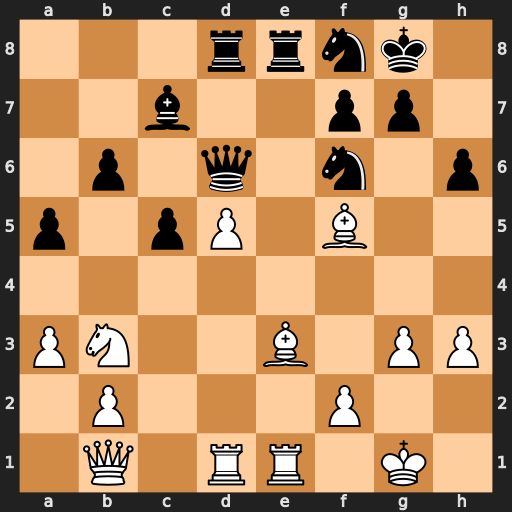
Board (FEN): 3rrnk1/2b2pp1/1p1q1n1p/p1pP1B2/8/PN2B1PP/1P3P2/1Q1RR1K1
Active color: w
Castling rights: -
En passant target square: -
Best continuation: Bf4 Rxe1+ Rxe1 Qxd5 Bxc7